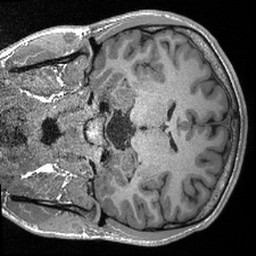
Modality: T1w
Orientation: coronal
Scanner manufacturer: siemens
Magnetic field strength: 3 T
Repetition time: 2.4 s
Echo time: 0.00213 s